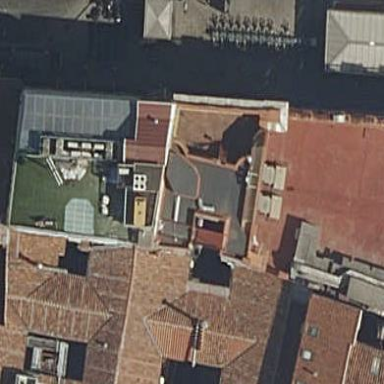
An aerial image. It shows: Part of building.